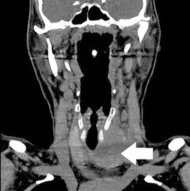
Coronal. Non-contrast computed tomography images of the patient. There is a heterogeneous, hypodense lesion located on the left lobe through the isthmus level, and the necrotic-fluid density areas extending from the midline to the right lobe (white arrow). An: anterior; R: right side.
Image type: radiology (ct)